Aerial crown-view tile of a tropical tree (Barro Colorado Island, Panama), acquired 20240813:
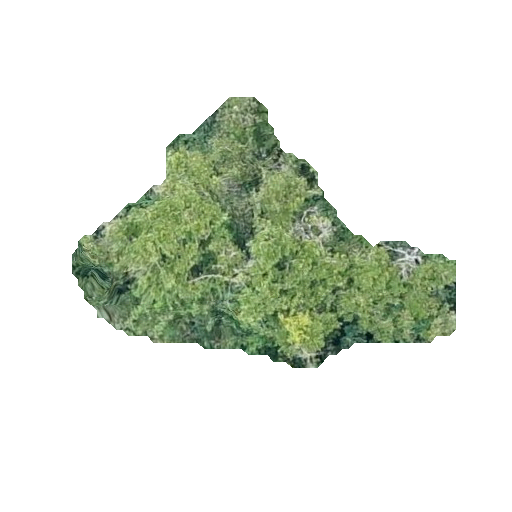
Species: Beilschmiedia tovarensis
GBIF accepted scientific name: Beilschmiedia tovarensis
Crown area: 88.212 m²